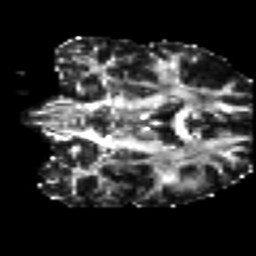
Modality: FA
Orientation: coronal
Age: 26
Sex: female
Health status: ill
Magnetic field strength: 3 T
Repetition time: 8.4 s
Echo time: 0.0926 s